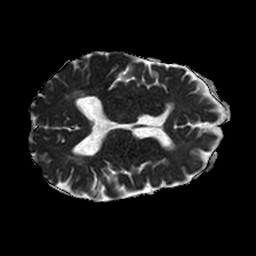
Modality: ADC
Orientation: axial
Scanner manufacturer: philips
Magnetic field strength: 1.5 T
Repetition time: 3.398 s
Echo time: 0.06922 s